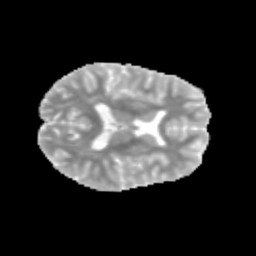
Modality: MD
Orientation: axial
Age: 12
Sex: female
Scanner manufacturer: siemens
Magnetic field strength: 3 T
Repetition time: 3.8 s
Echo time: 0.07 s